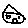
Label: house